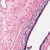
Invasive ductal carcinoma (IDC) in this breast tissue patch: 0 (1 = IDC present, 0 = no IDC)